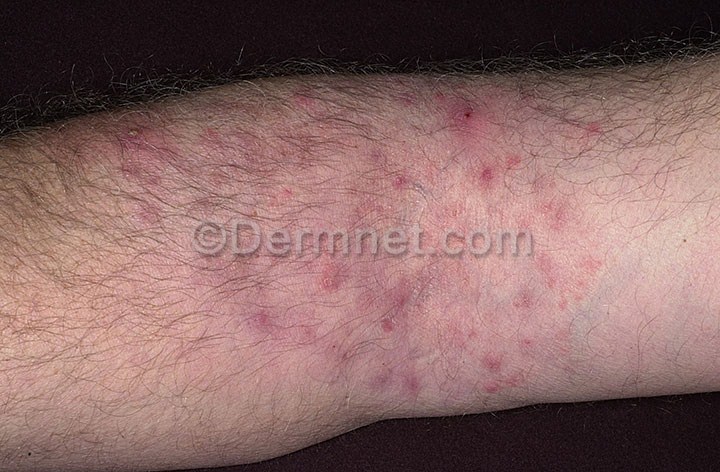
Disease: Tinea Ringworm Candidiasis and other Fungal Infections